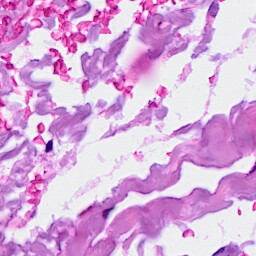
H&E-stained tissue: Breast